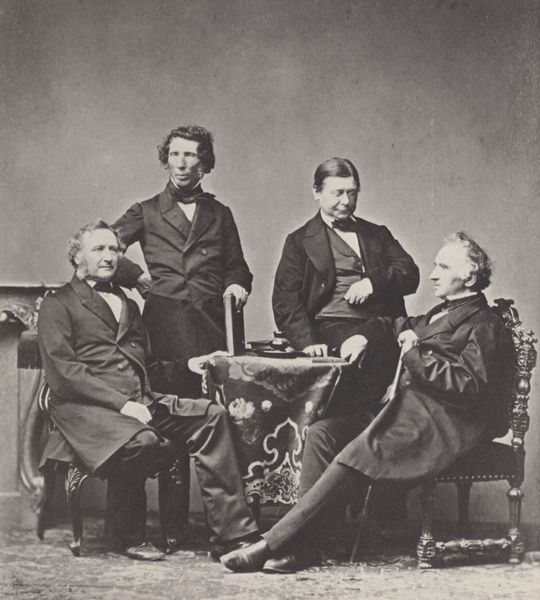
Titel: Justus von Liebig mit Freunden im Atelier Albert
Künstler: Joseph Albert
Standort: München
Institution: Deutsches Museum
Schlagwörter: dunkel, gruppe, hand, kopf, mann, schatten, weiß, frauen, menschen, sitzen, frau, frisur, geste, grau, haar, hell, hintergrund, holz, köpfe, licht, mund, männer, nase, ohr, profil, raum, schwarz, stuhl, stühle, tisch, tische, zimmer, blick, schal, tuch, gesellschaft, gespräch, herren, muster, teppich, versammlung, alt, anzug, anzüge, bart, bärte, gesichter, hemd, hose, jacke, wand, augen, blicke, falten, gesicht, mensch, sockel, stehen, teller, bildnis, gruppenportrait, gruppenporträt, herr, hände, innenraum, möbel, portrait, porträt, tischdecke, tischtuch, boden, auge, haare, mantel, pose, reich, stoff, stoffe, decke, familie, knopf, locken, ohren, scheitel, seide, fliegen, kamin, stock, beine, bein, wangen, bücher, fotos, schrank, gehstock, schuhe, stab, hosen, backen, hemden, mauer, frack, münder, nasen, runde, krawatte, dichter, halstuch, verzierung, uhr, faltenwurf, edel, wange, knöpfe, fliege, gehrock, jacket, weste, foto, fotografie, photographie, wände, posen, vier, hell dunkel, buch, geld, geschirr, schwarz weiss, künstler, jacken, schriftsteller, denker, mäntel, bürgertum, koteletten, kotletten, photo, sims, schlips, hintergund, portät, mauern, stuhlbein, antik, historismus, unternehmer, lichtquelle, westen, aschenbecher, aufnahme, verzierungen, atellier, studio, fotostudio, fotograie, quartett, armbinde, armbruch, brüder grimm, gillet, knochenbruch, krawatten, schwarzweißfoto, wanf, staubig, herrenstock